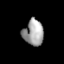
Tissue: lung
Cell type: Epithelial cells
Senescence score: 0.2152
Nuclear area (px): 512
Mean DAPI intensity: 158.918